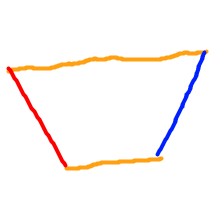
Shape: trapezoid